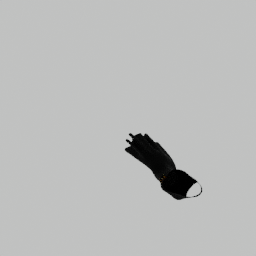
Label: people